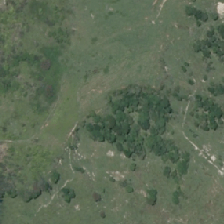
Land cover: low_producing_grassland